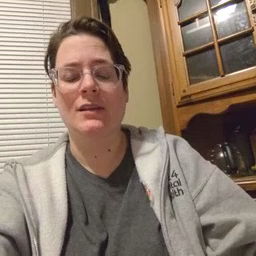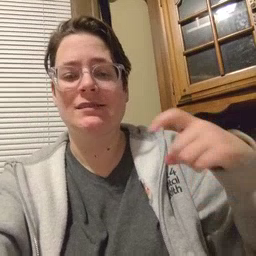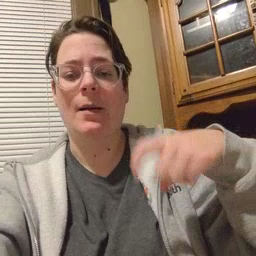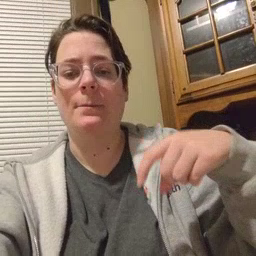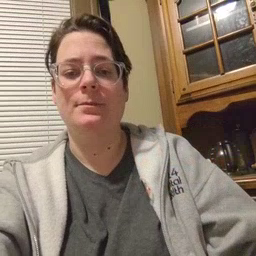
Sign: time